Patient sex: F
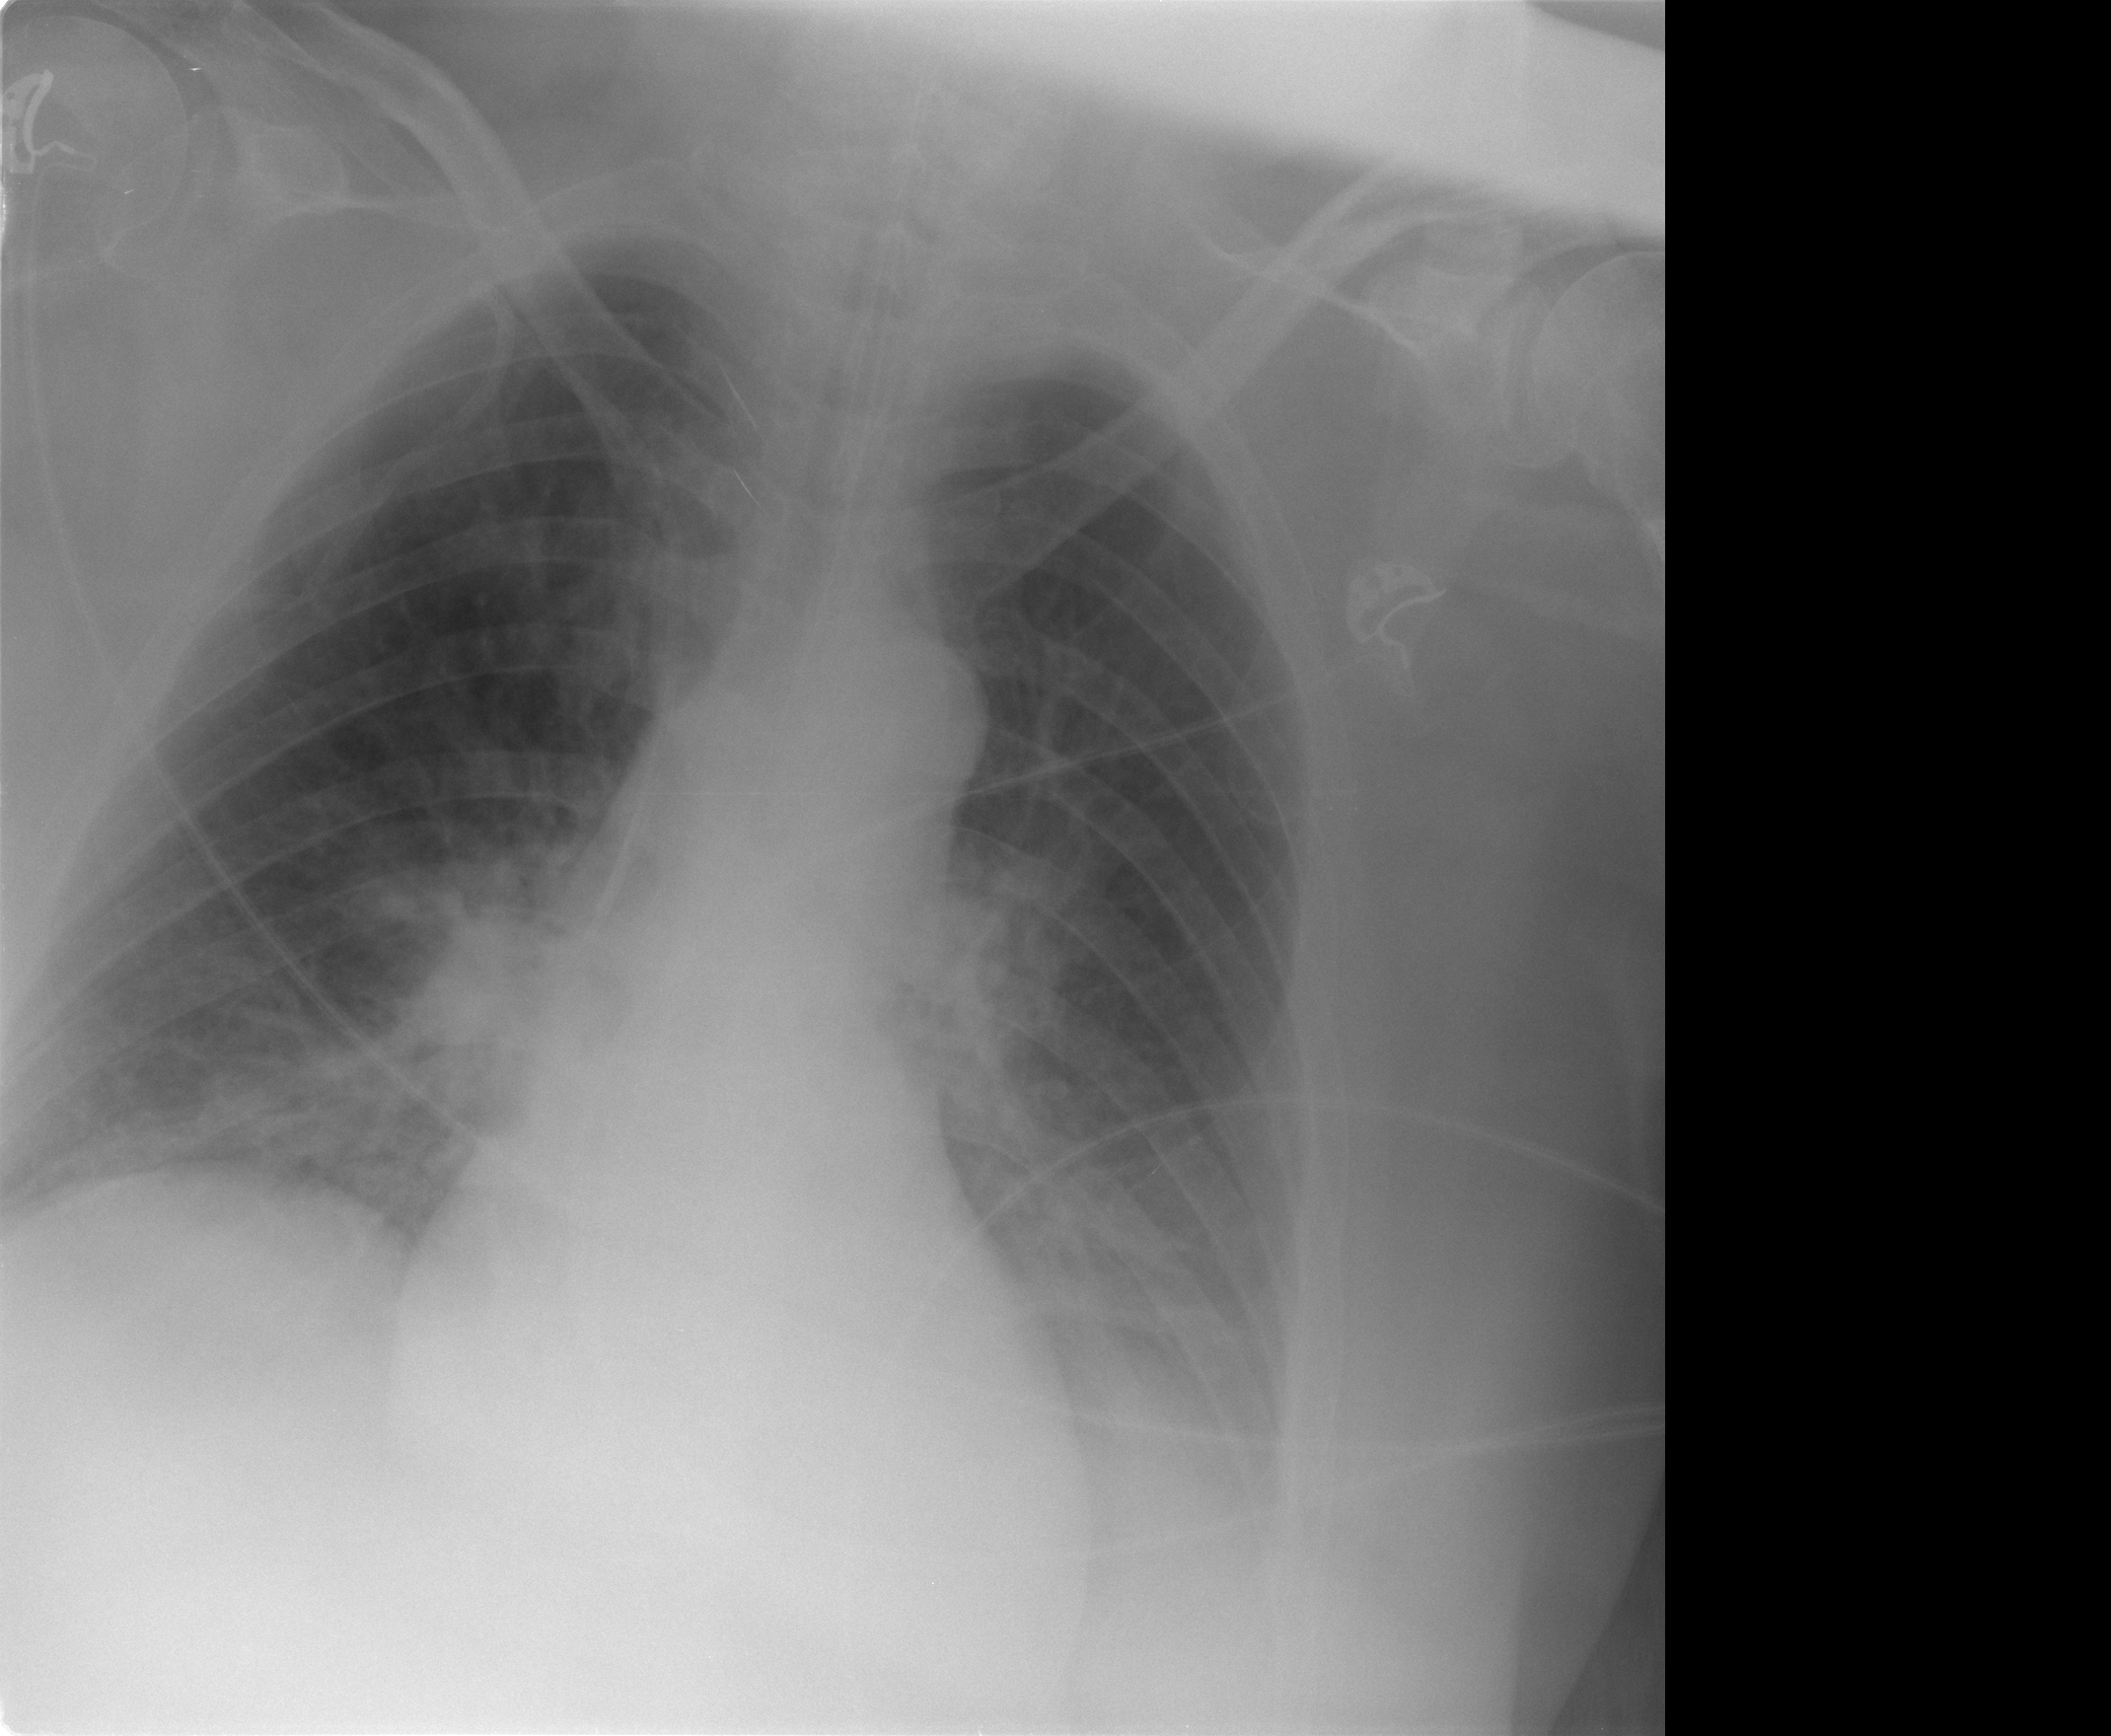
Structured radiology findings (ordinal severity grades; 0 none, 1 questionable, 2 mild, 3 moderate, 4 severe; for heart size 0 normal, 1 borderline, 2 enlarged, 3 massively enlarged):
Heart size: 0
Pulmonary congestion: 1
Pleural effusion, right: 0
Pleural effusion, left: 1
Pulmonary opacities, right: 0
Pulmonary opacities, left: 0
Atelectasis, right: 2
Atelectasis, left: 0